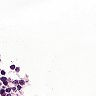
Metastatic tissue present: no